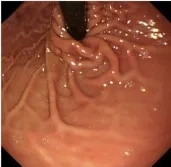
Esophagogastroduodenoscopy findings. During endoscopic balloon dilation. Black arrowheads, esophageal stricture.
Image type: endoscopy (gi_endoscopy)